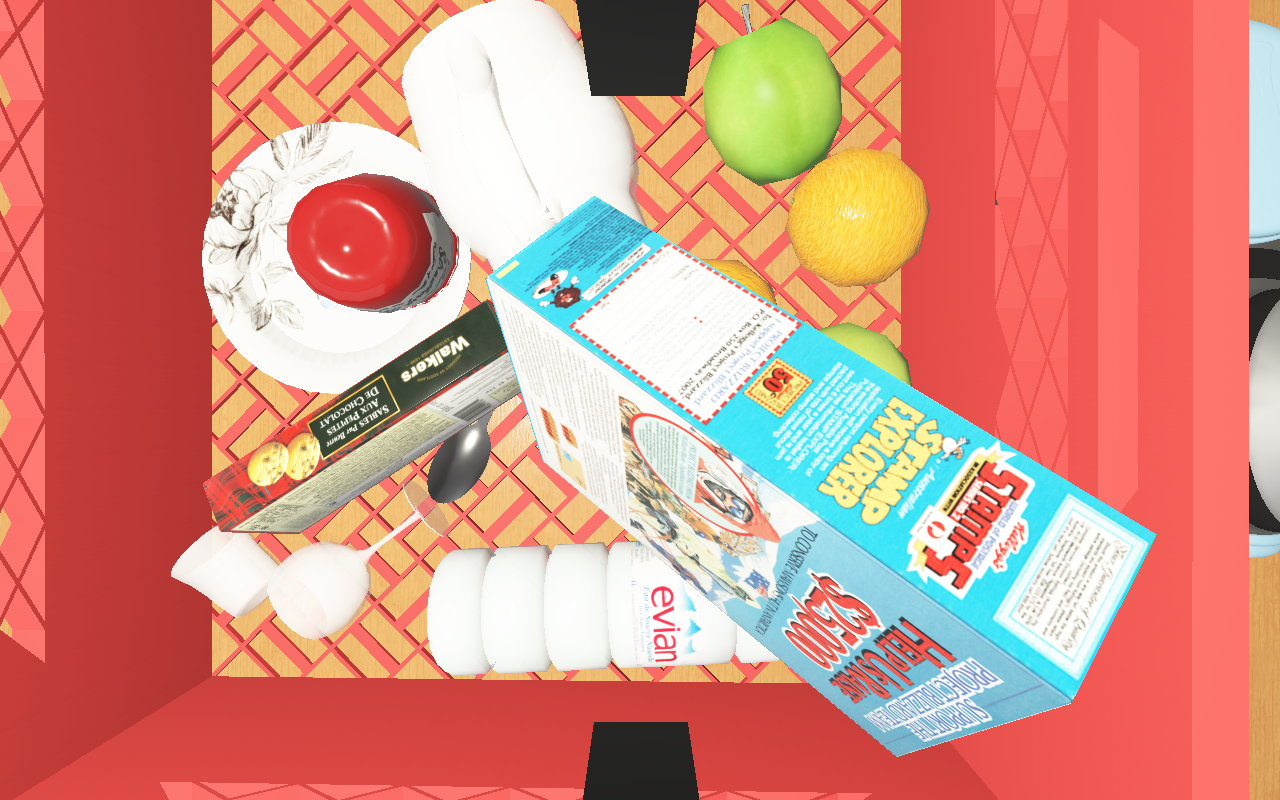
Objects in the scene:
carafe
water bottle
apple
apple
orange
plate
jam jar
cereal box
biscuit box